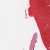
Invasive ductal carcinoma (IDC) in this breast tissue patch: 0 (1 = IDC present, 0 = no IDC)